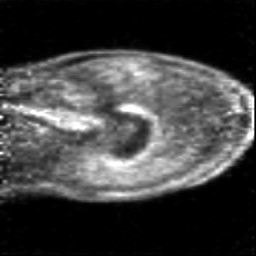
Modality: PET
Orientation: sagittal
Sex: female
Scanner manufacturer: siemens